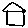
Label: house